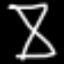
Label: hourglass